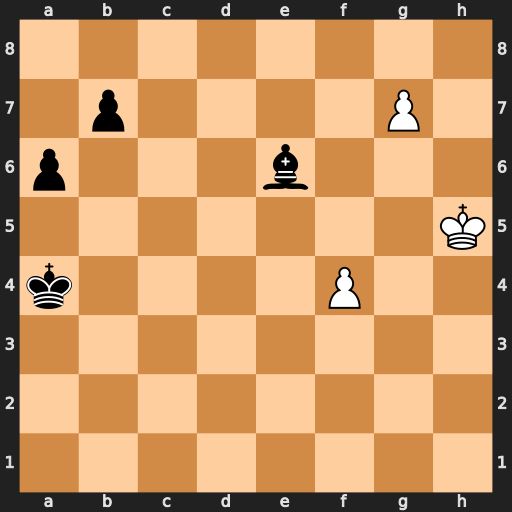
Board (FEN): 8/1p4P1/p3b3/7K/k4P2/8/8/8
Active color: w
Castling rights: -
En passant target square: -
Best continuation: Kg6 b5 f5 Bd5 f6